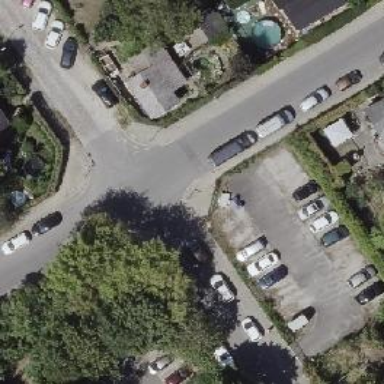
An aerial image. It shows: Asphalt road in residential area.